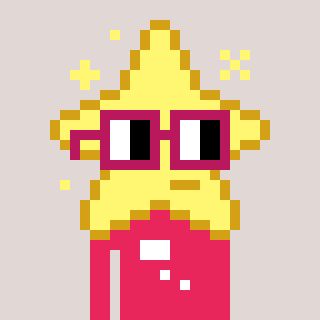
a pixel art character with square dark red glasses, a star-shaped head and a redpinkish-colored body on a warm background